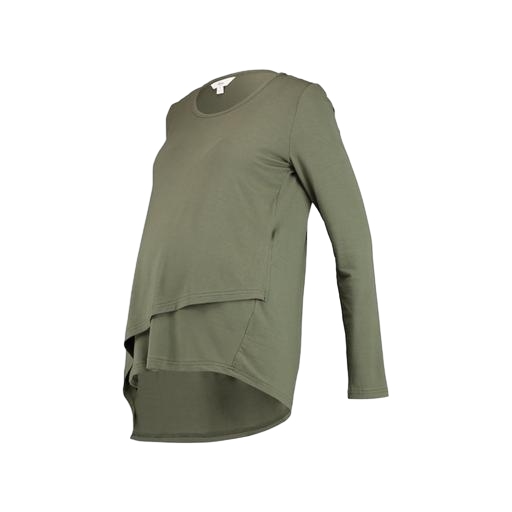
green maternity nursing top, double layer t-shirt, high-low hem t-shirt, white background